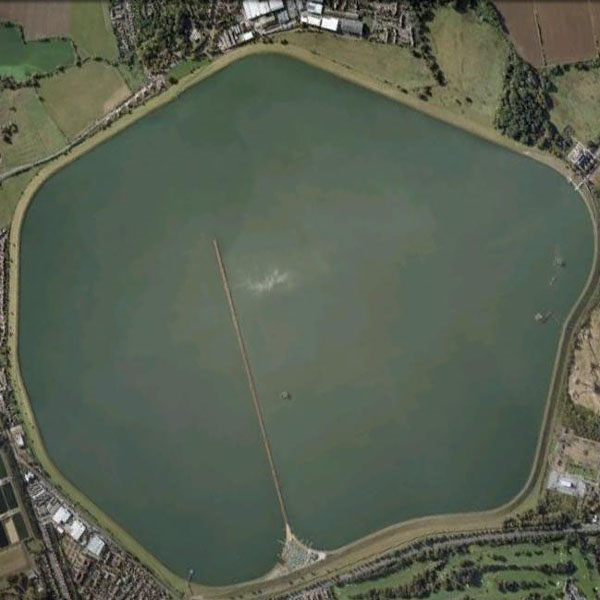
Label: Pond